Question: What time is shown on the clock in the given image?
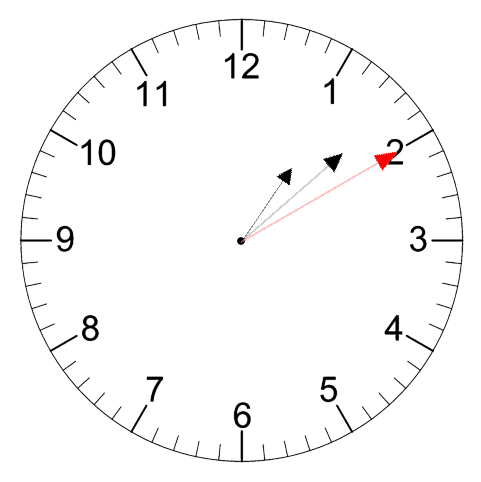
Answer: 01:08:10